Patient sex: F
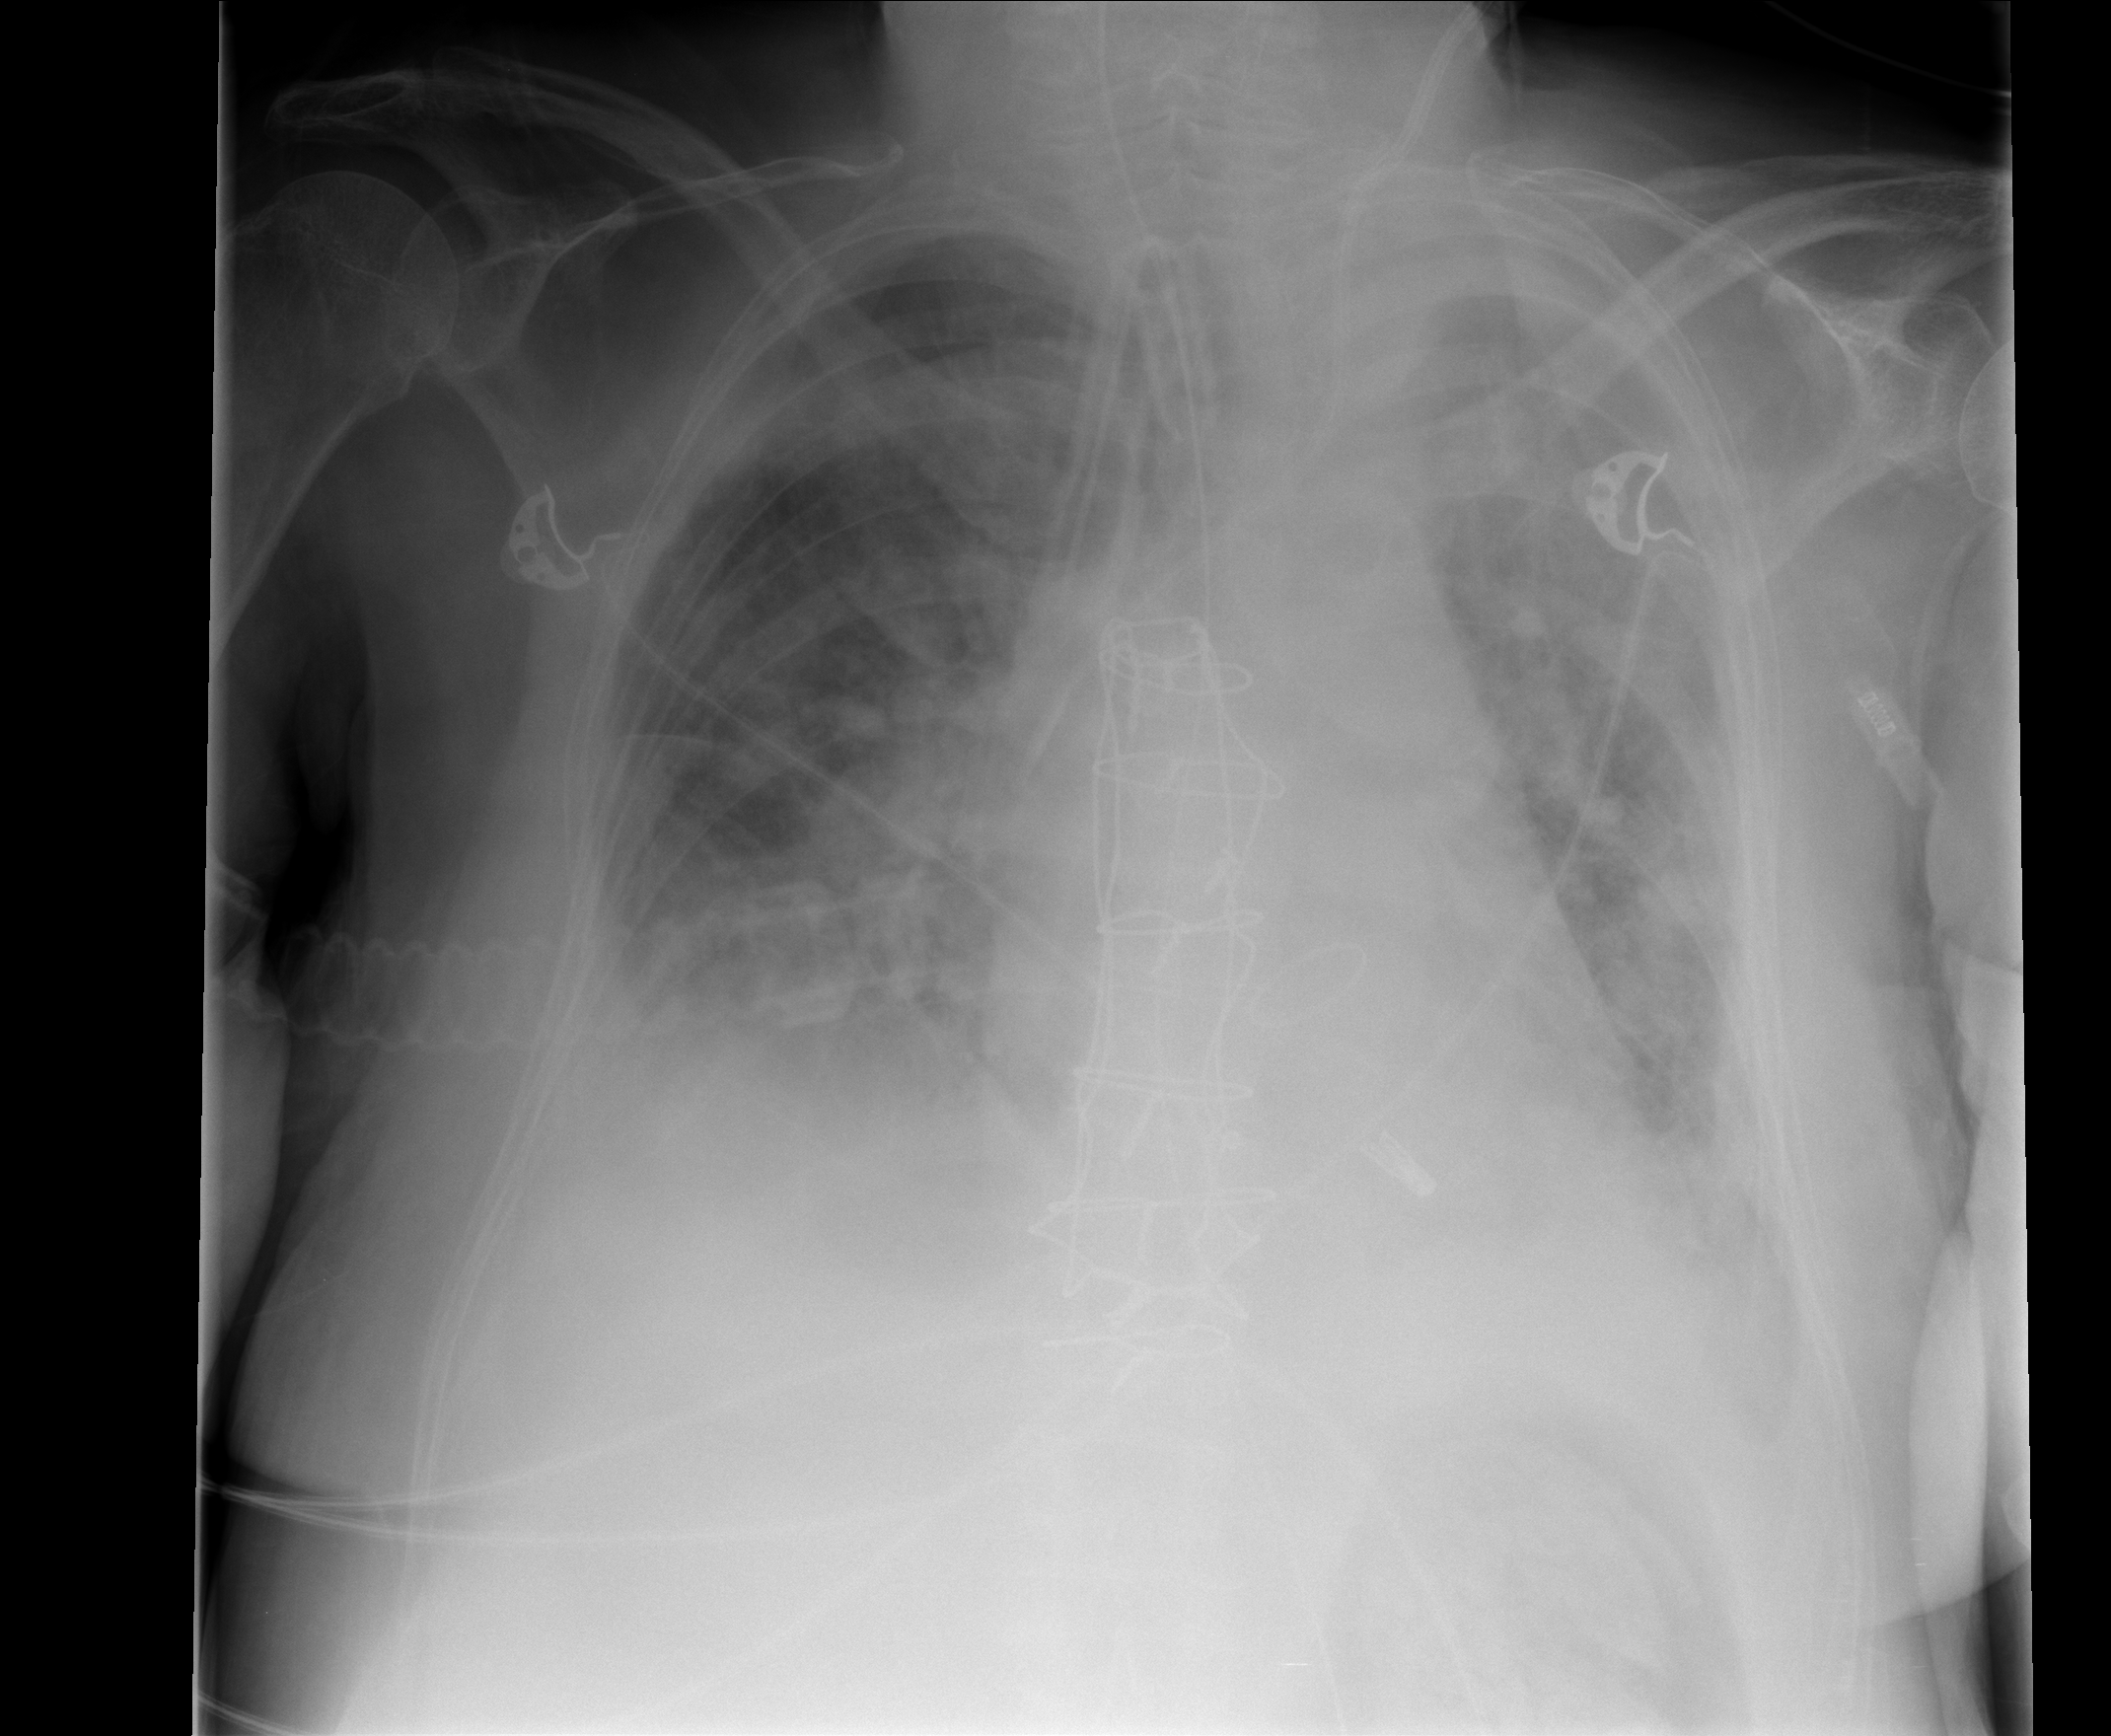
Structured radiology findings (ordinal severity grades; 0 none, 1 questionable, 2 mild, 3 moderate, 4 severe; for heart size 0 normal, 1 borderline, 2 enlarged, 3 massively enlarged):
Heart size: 0
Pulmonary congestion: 2
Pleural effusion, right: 2
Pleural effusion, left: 2
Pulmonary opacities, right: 3
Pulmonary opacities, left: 3
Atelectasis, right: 3
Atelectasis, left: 3